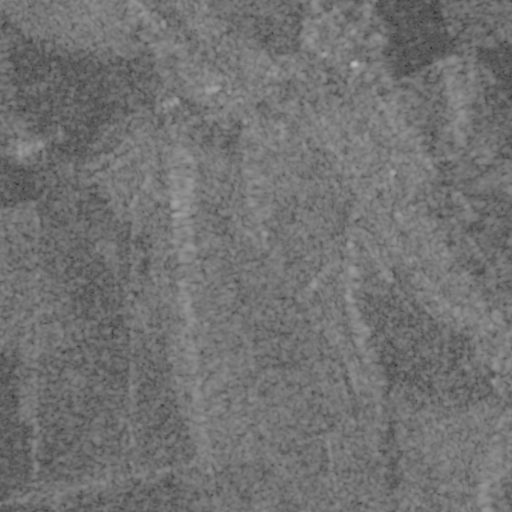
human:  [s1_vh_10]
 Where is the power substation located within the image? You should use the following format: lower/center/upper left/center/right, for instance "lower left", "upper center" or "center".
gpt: The power substation is located in the upper left of the image.
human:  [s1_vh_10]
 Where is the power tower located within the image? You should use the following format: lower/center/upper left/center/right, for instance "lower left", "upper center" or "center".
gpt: The power tower is located in the upper left of the image.
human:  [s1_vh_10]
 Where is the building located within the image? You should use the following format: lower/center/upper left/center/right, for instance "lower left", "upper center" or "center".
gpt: There is no building in the image.

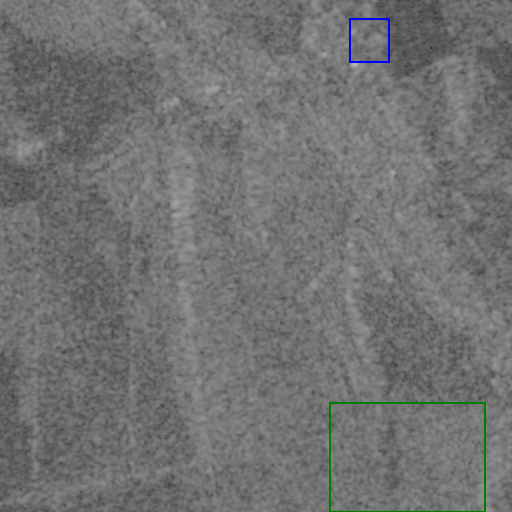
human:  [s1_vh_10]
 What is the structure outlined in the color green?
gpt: The structure outlined in green is a crop field.
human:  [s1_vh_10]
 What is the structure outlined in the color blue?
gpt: The structure outlined in blue is a park.
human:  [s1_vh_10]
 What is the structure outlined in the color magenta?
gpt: There is no magenta outline.